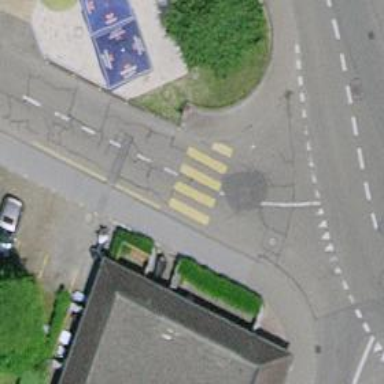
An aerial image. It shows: Uncontrolled zebra crossing on the road.